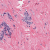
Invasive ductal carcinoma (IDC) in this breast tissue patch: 0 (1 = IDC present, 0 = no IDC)